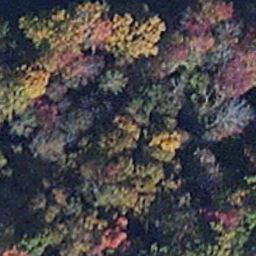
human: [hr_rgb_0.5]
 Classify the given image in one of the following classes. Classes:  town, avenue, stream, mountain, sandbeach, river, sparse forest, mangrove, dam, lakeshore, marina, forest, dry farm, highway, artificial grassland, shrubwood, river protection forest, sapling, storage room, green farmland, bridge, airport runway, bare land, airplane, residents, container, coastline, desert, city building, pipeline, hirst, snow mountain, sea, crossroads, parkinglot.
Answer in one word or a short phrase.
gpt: mangrove